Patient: sex M, age 67
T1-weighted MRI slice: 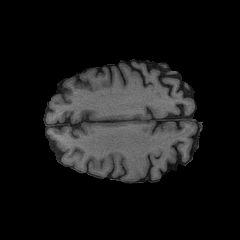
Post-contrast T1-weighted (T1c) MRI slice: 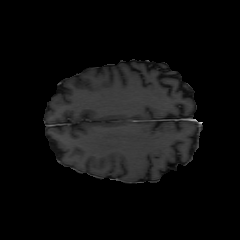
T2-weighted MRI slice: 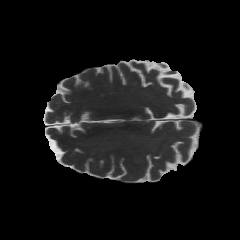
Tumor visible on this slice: no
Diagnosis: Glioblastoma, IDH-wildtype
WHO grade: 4